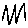
Label: zigzag